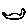
Label: bird